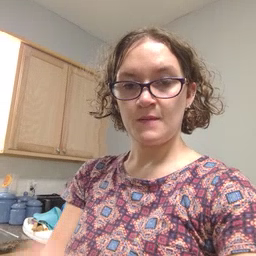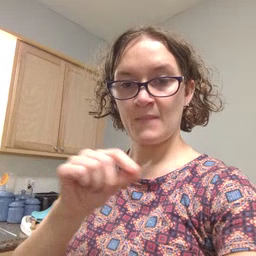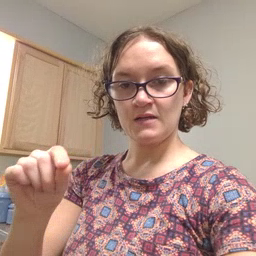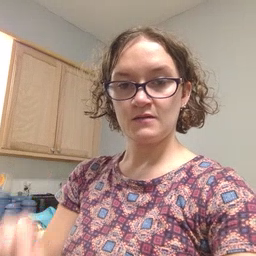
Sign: pen